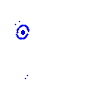
Particle: pion